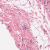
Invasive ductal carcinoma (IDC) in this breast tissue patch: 1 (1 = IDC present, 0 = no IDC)